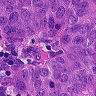
Metastatic tissue present: yes